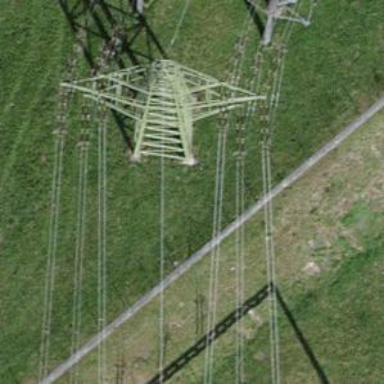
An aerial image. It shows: Power line is depicted.